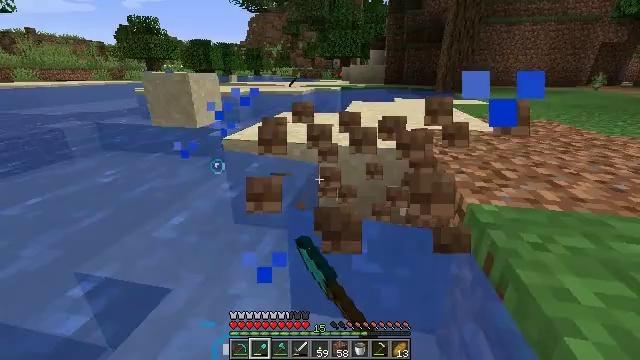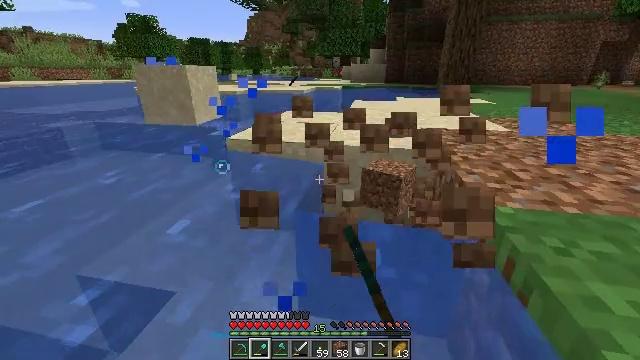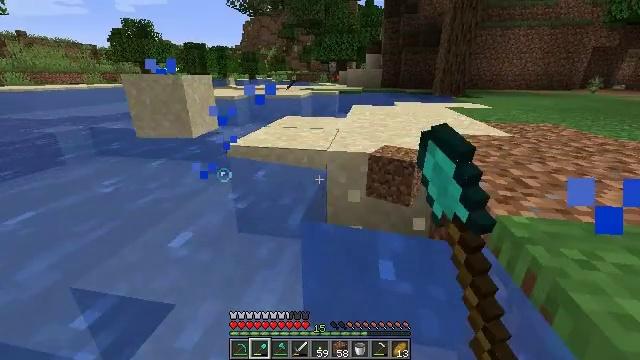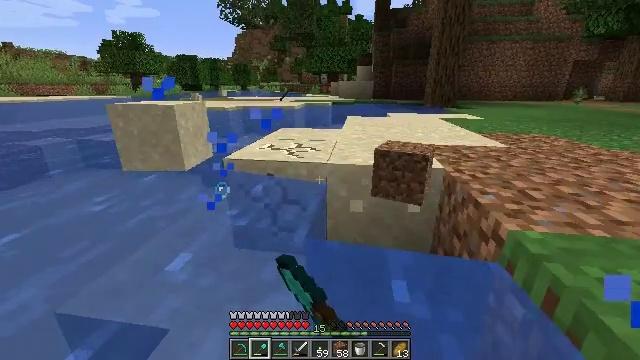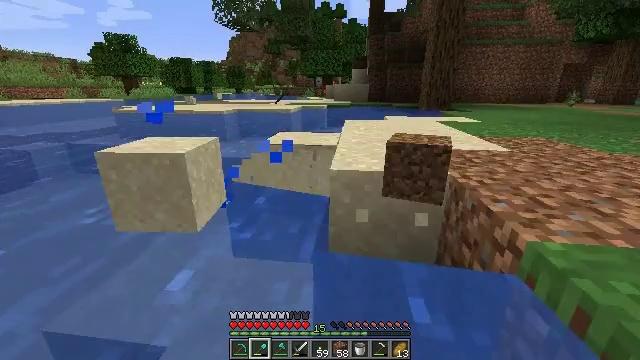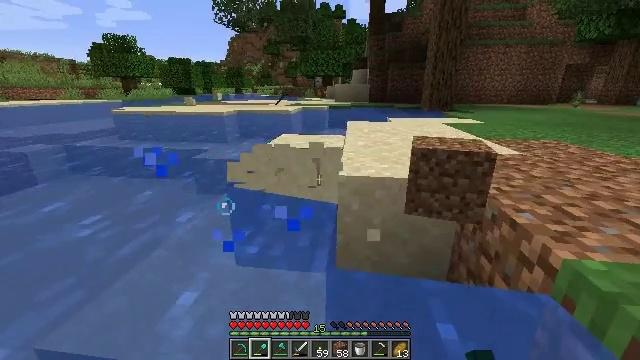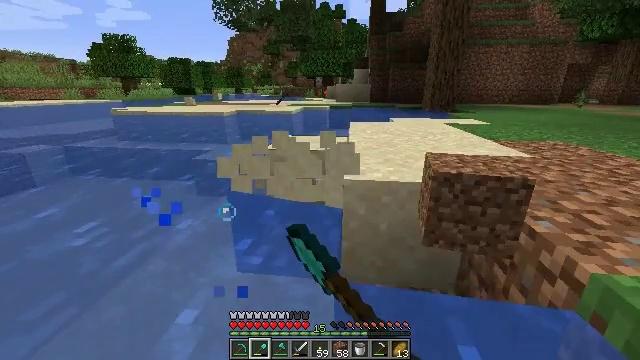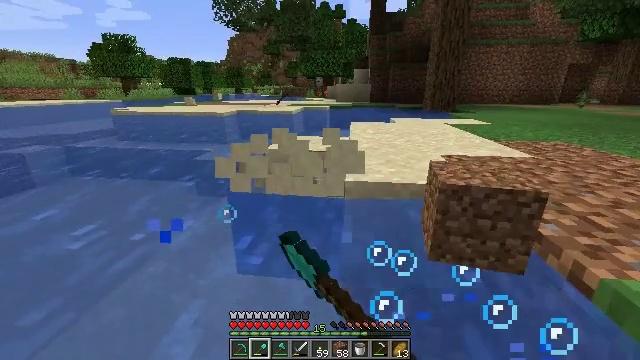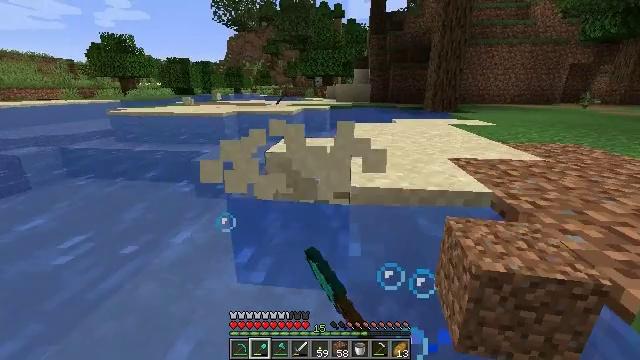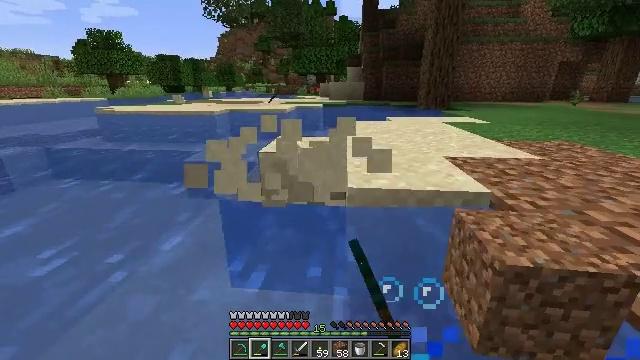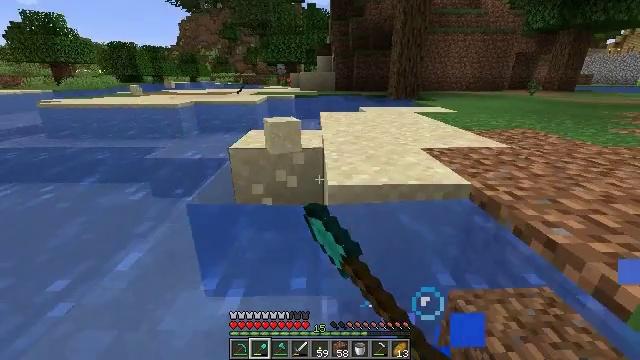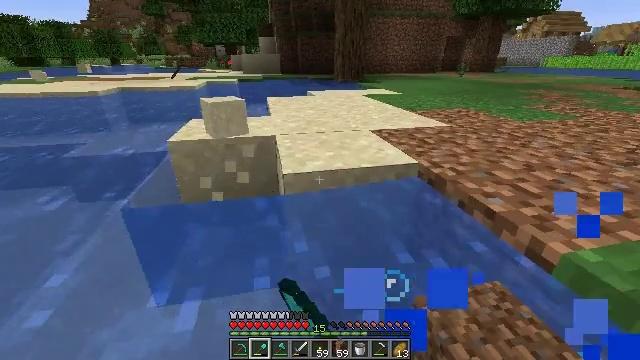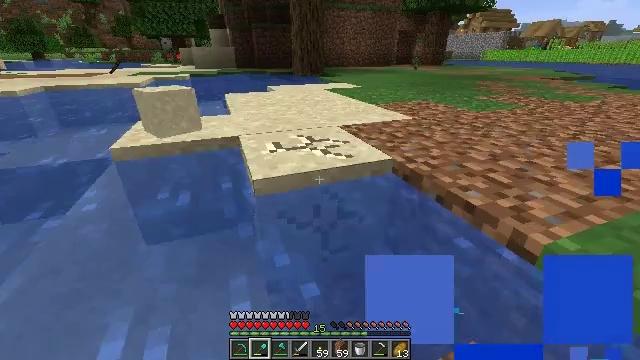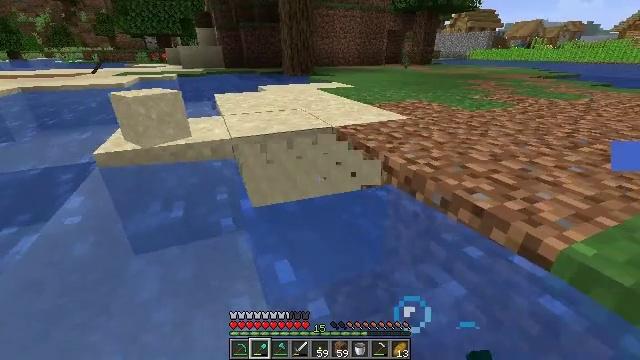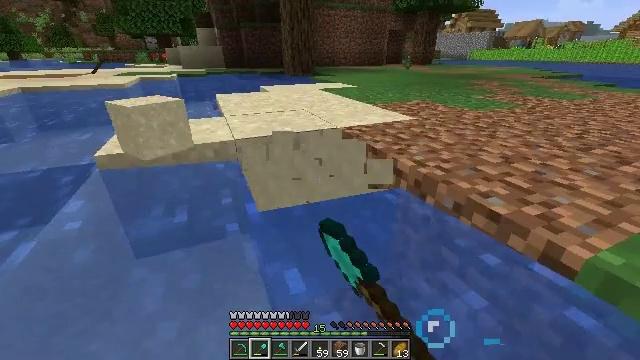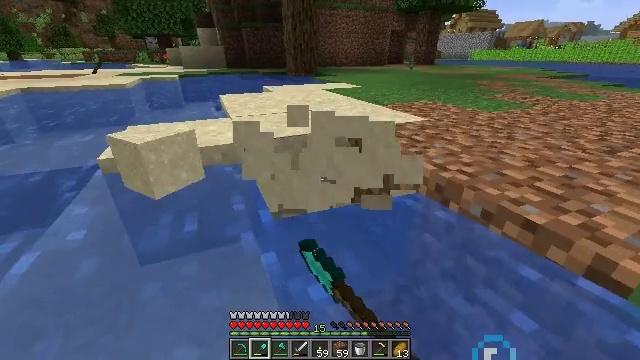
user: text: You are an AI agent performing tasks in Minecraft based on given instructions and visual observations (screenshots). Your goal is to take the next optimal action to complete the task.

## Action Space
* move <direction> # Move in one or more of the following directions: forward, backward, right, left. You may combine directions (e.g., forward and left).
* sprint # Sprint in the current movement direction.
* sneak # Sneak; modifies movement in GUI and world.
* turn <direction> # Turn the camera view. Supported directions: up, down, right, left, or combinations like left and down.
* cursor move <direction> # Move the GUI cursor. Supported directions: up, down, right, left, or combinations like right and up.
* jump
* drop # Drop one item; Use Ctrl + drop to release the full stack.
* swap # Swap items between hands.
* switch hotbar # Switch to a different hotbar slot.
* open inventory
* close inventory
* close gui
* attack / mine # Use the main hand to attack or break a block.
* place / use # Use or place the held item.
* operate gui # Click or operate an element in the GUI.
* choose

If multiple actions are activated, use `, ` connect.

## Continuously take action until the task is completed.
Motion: motion action
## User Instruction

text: Gather sand from the desert.
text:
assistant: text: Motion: move forward and move left, attack / mine
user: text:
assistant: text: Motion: move forward and move left, attack / mine
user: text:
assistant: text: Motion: move forward, turn right and up, attack / mine
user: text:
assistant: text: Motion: move forward, turn right, attack / mine
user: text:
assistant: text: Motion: move forward, attack / mine
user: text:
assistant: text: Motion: move forward, attack / mine
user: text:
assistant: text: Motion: move forward, attack / mine
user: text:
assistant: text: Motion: move forward, attack / mine
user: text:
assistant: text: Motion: move forward, turn right, attack / mine
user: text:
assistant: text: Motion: move forward, turn right and down, attack / mine
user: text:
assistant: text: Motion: move forward, turn right and down, attack / mine
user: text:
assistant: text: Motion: move forward and move left, turn right and down, attack / mine
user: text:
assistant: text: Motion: move forward and move left, turn right, attack / mine
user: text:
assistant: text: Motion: move forward and move left, attack / mine
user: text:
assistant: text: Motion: move left, attack / mine
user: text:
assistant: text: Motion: move left, attack / mine
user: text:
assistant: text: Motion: move left, attack / mine
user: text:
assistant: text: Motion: move forward and move left, turn left, attack / mine
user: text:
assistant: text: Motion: move forward and move left, turn left and up, attack / mine
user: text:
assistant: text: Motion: move forward and move left, turn left and up, attack / mine
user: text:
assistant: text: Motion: move forward and move left, attack / mine
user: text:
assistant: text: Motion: move forward, attack / mine
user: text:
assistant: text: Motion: move forward, attack / mine
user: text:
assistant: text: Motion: move forward, attack / mine
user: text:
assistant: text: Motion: move forward, turn right, attack / mine
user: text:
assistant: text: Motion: move forward, turn right, attack / mine
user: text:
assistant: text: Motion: move forward, turn right, attack / mine
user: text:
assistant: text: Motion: attack / mine
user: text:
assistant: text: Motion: attack / mine
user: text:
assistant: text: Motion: turn left and down, attack / mine